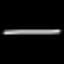
Label: line